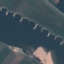
Land use / land cover: River